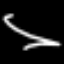
Label: squiggle